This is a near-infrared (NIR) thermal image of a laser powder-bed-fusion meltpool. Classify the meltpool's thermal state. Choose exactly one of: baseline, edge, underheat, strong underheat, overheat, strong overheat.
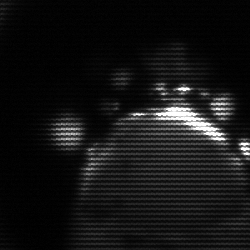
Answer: baseline